Field crop: maize
Growth stage: 2
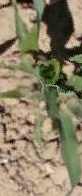
Species: maize